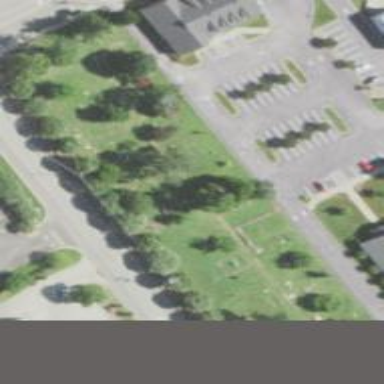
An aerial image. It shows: Cemetery.